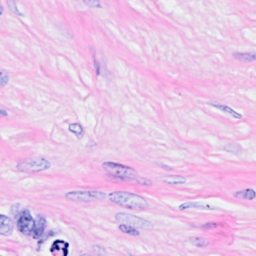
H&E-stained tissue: Breast